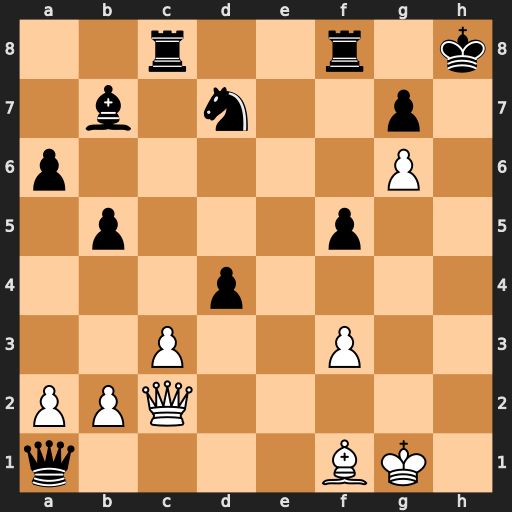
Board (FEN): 2r2r1k/1b1n2p1/p5P1/1p3p2/3p4/2P2P2/PPQ5/q4BK1
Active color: w
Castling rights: -
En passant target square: -
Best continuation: Qh2+ Kg8 Qh7#